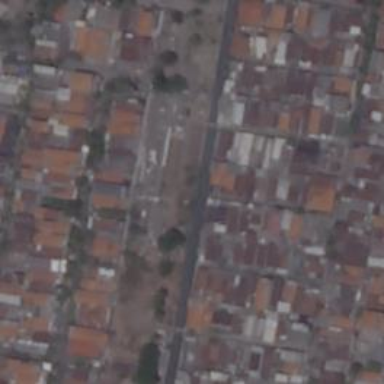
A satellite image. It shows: Residential road.